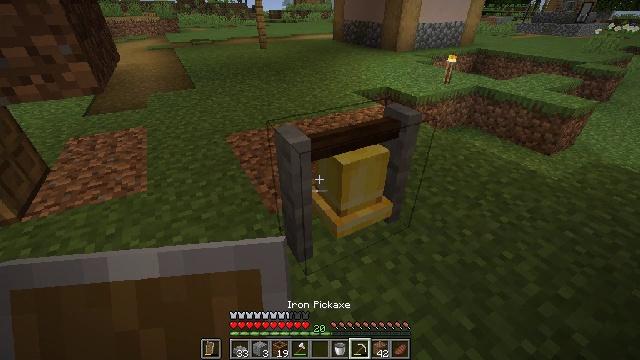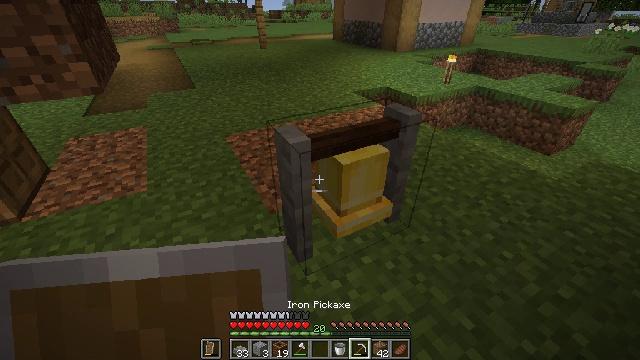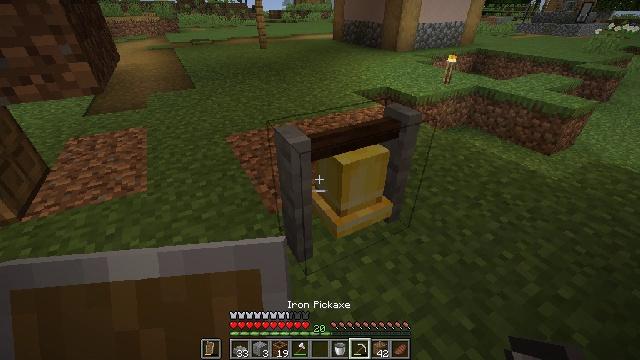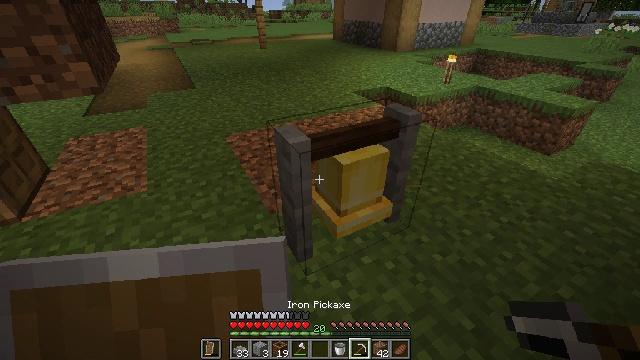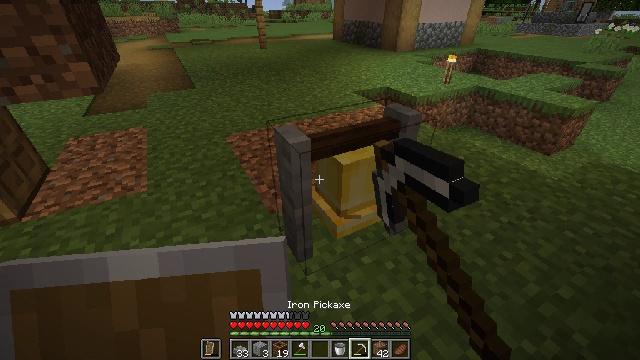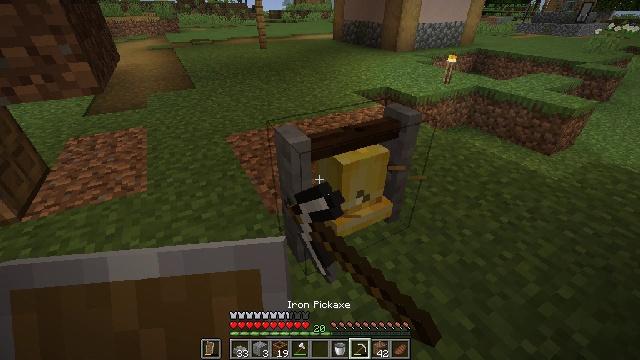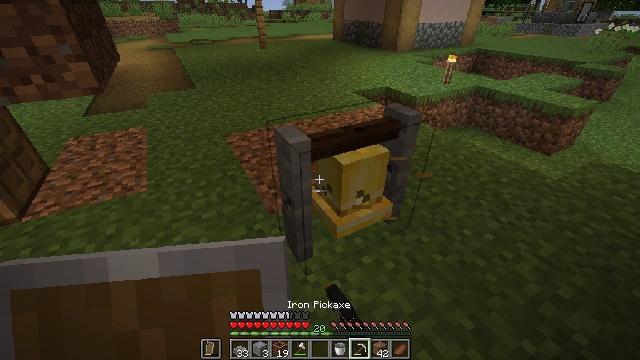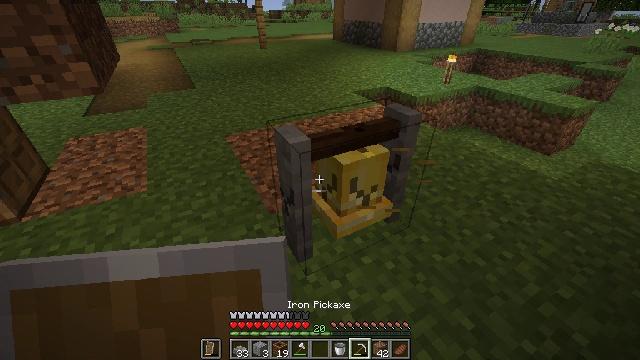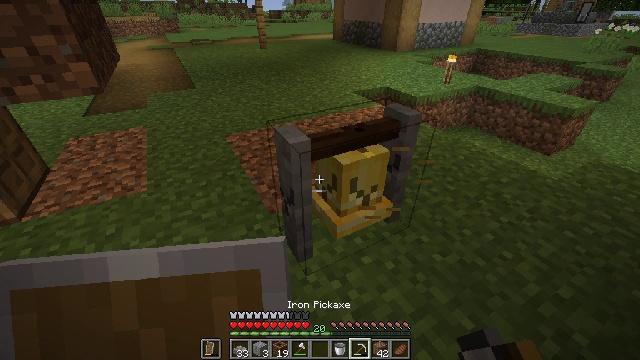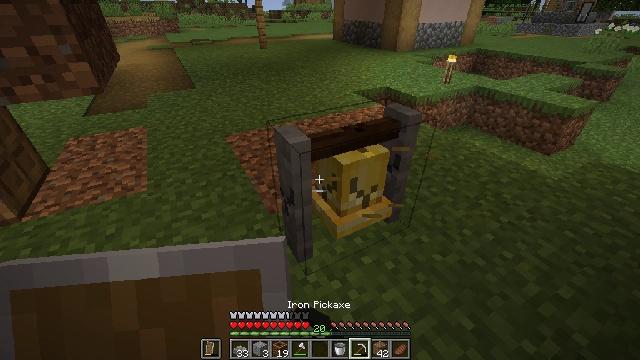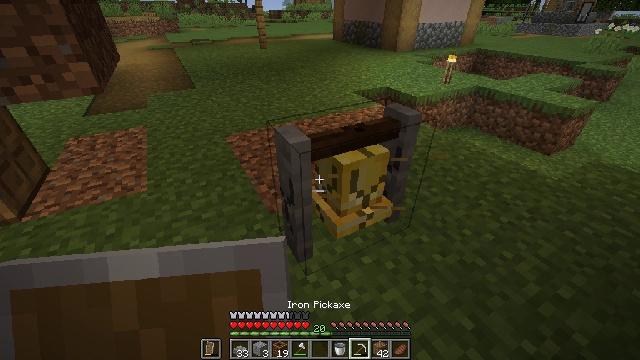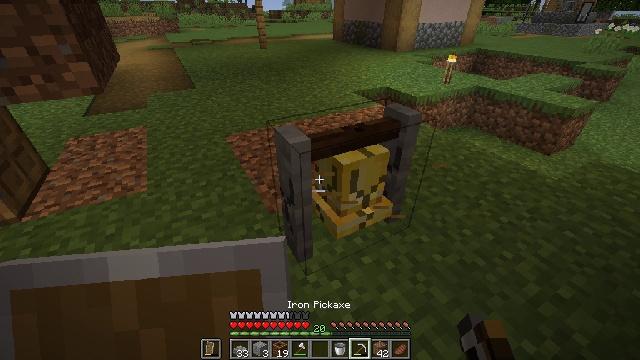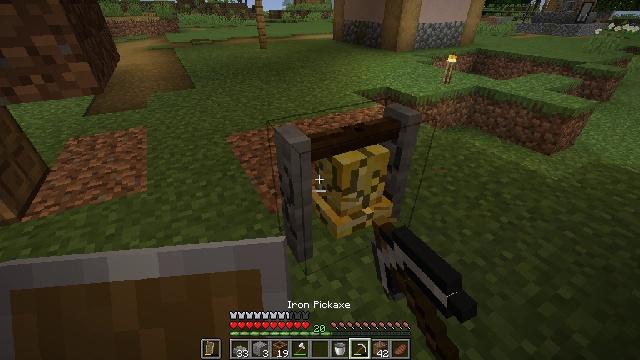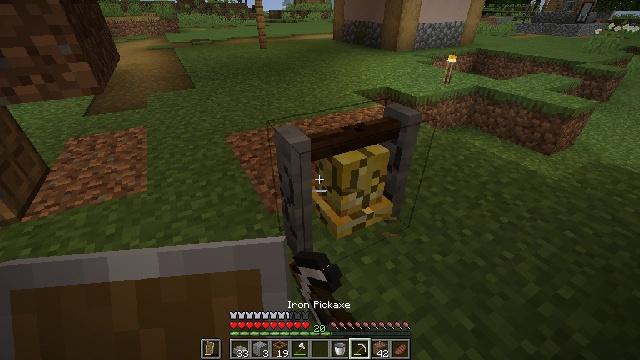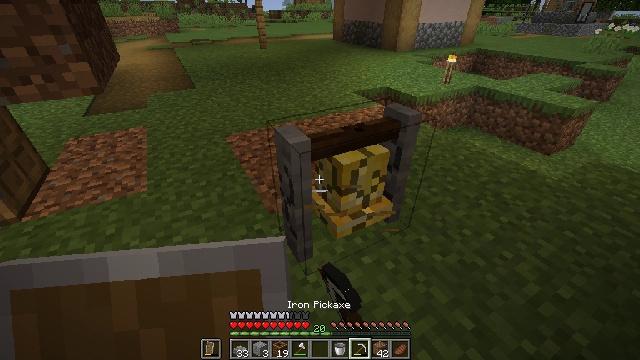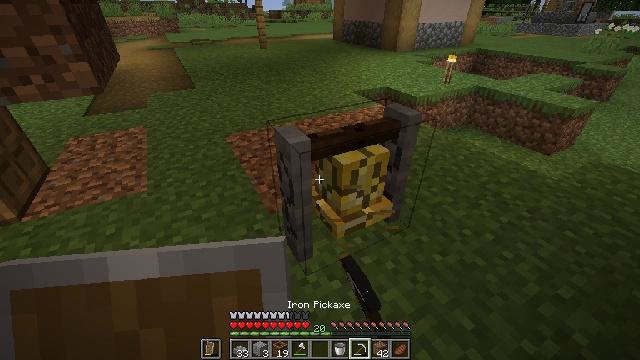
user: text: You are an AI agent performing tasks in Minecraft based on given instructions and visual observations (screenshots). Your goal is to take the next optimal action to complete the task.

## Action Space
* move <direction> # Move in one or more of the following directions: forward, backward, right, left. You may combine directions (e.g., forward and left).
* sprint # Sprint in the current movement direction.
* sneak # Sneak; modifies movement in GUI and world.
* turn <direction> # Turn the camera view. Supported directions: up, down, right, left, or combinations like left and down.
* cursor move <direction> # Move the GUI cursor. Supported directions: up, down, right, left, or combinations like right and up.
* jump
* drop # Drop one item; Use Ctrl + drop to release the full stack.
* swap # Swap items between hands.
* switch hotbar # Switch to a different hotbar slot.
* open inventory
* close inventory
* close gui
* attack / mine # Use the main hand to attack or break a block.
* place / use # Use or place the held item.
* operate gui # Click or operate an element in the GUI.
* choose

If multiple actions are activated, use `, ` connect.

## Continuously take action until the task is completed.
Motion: motion action
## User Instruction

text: Attack the bell to remove it.
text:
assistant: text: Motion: no_op
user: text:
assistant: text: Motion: no_op
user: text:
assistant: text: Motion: attack / mine
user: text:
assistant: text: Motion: attack / mine
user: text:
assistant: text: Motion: attack / mine
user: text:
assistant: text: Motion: attack / mine
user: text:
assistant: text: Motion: attack / mine
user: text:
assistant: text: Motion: attack / mine
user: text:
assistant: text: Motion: attack / mine
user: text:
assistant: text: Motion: attack / mine
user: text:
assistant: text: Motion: attack / mine
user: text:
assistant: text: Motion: attack / mine
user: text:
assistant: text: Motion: attack / mine
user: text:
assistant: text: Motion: attack / mine
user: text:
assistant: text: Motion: attack / mine
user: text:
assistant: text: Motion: attack / mine
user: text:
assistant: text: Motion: attack / mine
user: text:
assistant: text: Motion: attack / mine
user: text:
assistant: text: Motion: attack / mine
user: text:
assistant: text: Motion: attack / mine
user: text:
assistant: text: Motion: attack / mine
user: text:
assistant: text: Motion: attack / mine
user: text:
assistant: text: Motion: attack / mine
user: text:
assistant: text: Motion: attack / mine
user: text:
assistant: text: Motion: attack / mine
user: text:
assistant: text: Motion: no_op
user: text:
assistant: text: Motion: no_op
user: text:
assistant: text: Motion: no_op
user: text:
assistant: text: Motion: attack / mine
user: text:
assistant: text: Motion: no_op